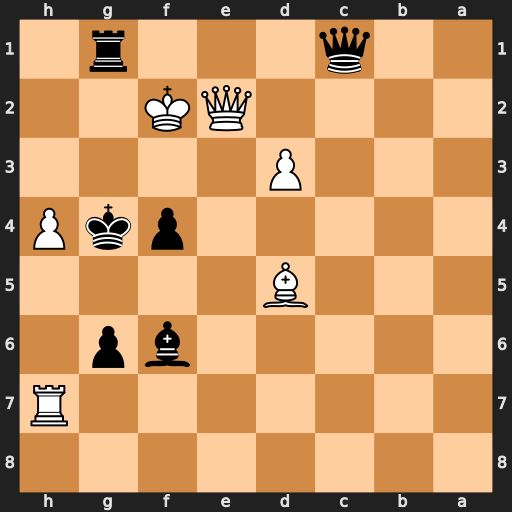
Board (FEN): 8/7R/5bp1/3B4/5pkP/3P4/4QK2/2q3r1
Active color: b
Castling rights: -
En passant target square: -
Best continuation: Kh3 Be6+ Kh2 Kf3+ Kh1